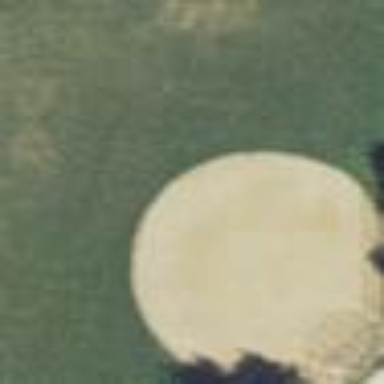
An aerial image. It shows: Softball pitch for leisure land activities.